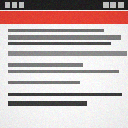
Screen state: on